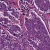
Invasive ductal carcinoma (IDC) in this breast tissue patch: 1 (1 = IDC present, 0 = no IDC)